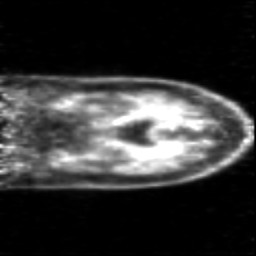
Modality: PET
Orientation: coronal
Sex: female
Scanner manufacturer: siemens